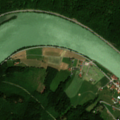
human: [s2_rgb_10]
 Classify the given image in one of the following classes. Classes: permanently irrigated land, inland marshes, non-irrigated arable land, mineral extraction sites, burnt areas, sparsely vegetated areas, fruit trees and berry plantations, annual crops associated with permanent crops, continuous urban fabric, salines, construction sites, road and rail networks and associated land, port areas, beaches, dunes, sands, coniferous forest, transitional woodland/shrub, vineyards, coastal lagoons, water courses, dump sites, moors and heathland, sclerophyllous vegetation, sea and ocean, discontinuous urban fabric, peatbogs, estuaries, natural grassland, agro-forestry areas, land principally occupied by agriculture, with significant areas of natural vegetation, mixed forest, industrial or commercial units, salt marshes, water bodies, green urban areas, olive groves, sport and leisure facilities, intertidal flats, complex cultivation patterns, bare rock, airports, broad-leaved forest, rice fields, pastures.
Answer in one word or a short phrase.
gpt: complex cultivation patterns, broad-leaved forest, coniferous forest, mixed forest, water courses